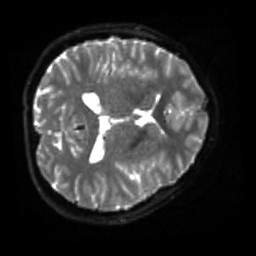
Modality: sbref
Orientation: axial
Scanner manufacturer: siemens
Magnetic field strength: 3 T
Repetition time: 4 s
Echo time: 0.0594 s